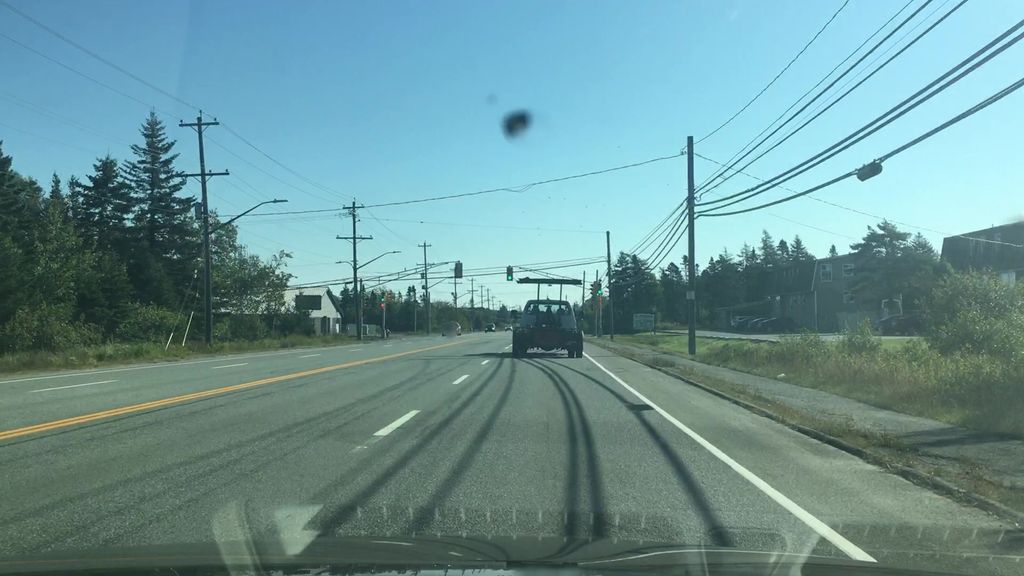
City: halifax